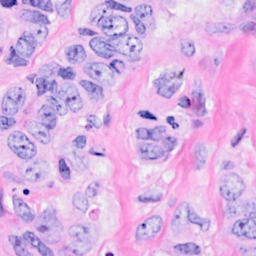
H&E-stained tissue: Breast